Interaction volume radius: 5 \u00c5
Interaction volume height: 30 \u00c5
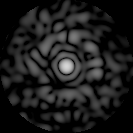
Disorder parameter: 0.8002